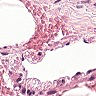
Metastatic tissue present: no